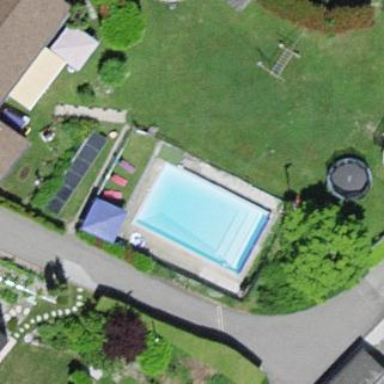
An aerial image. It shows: Swimming pool located in leisure land.